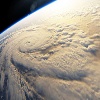
Label: cloud